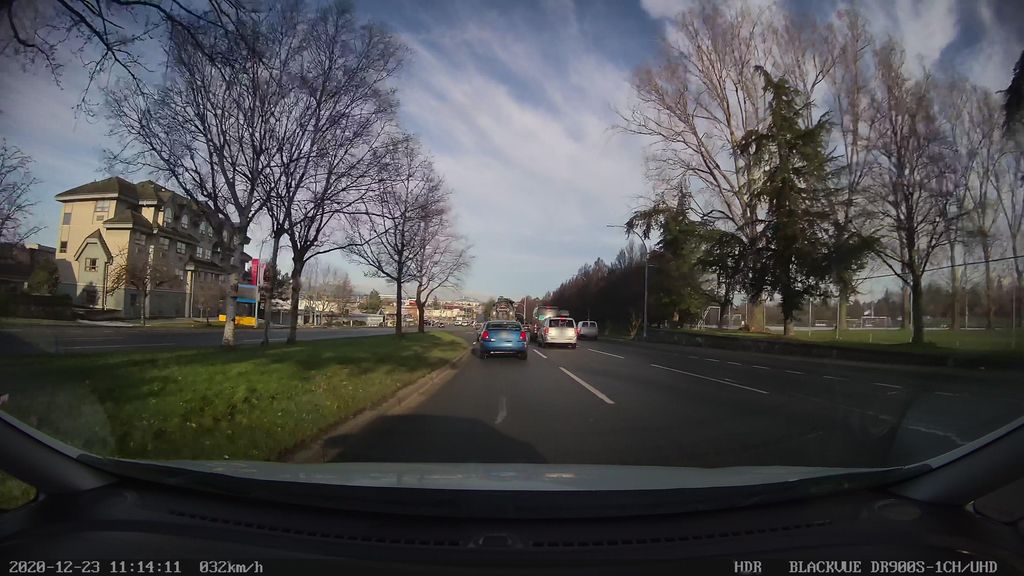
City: victoria